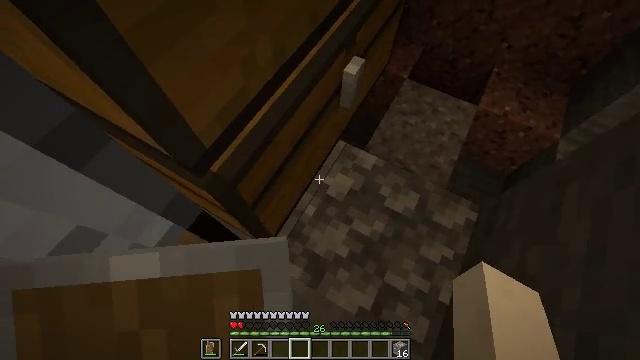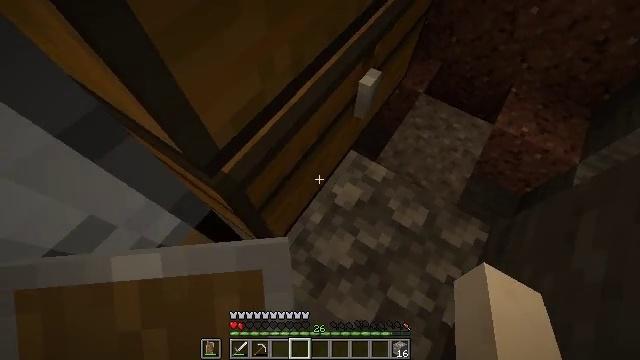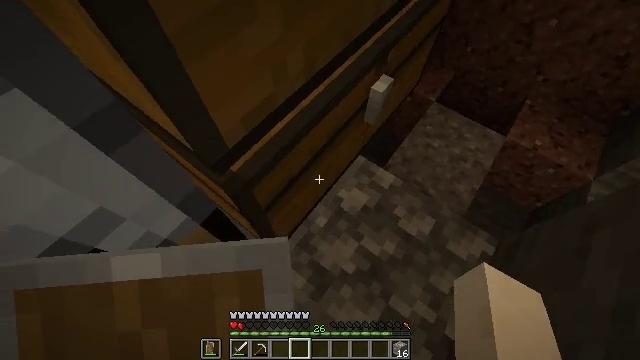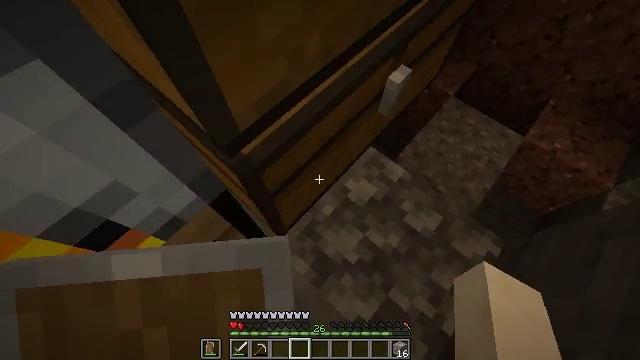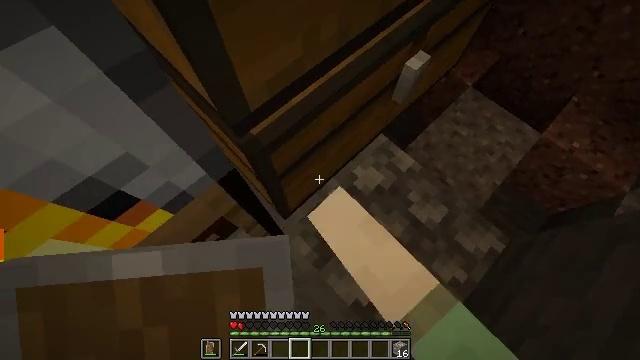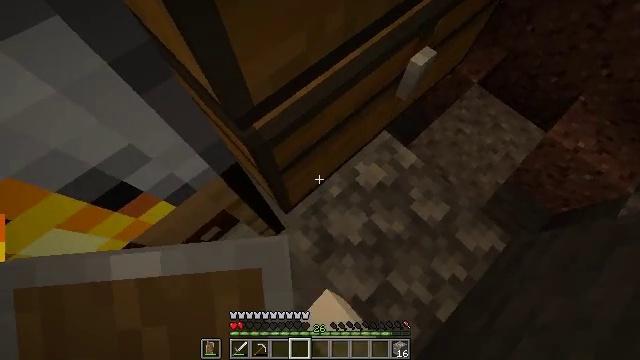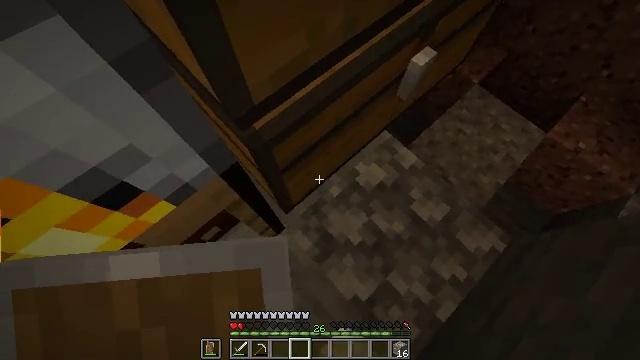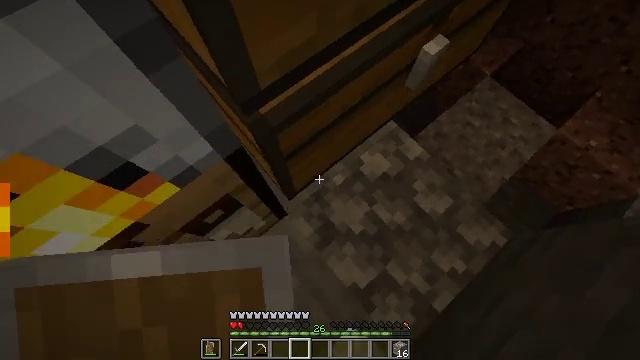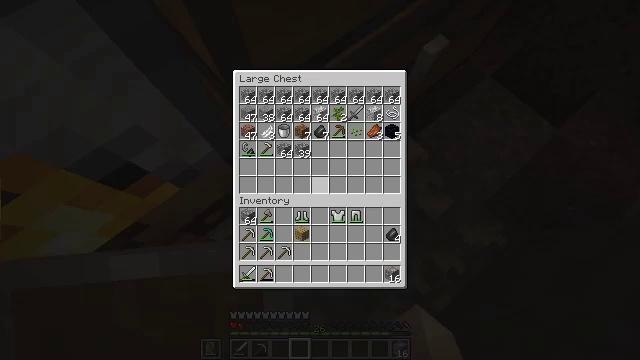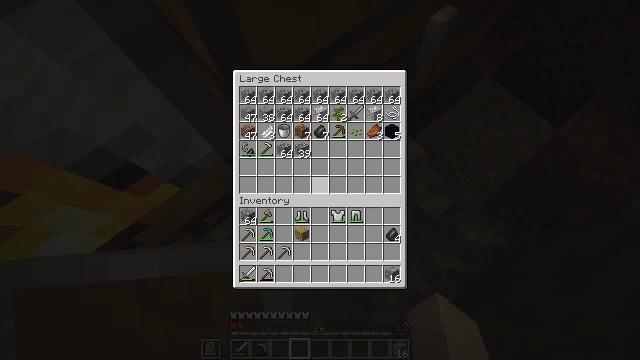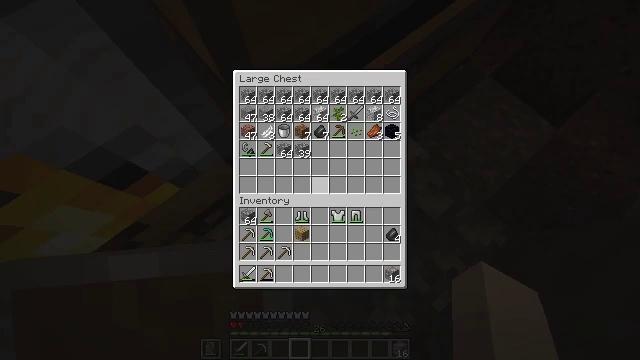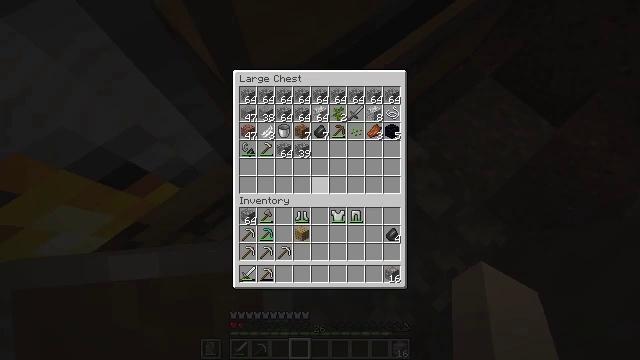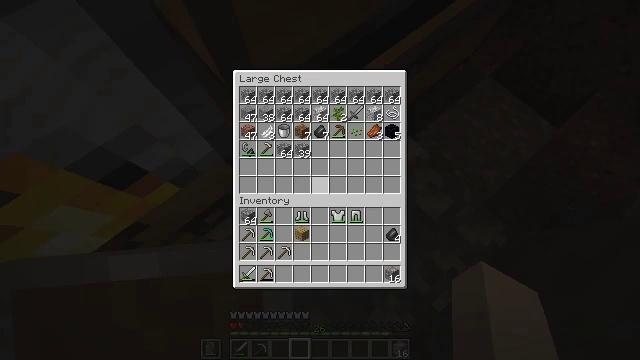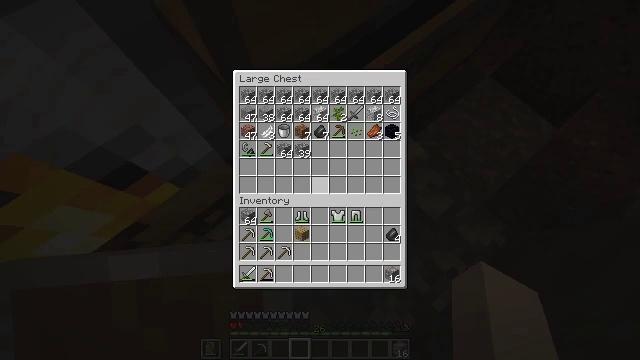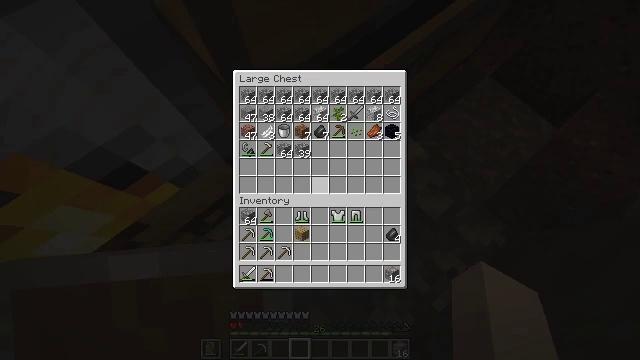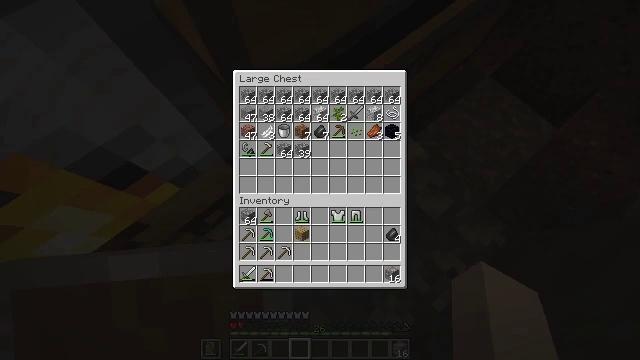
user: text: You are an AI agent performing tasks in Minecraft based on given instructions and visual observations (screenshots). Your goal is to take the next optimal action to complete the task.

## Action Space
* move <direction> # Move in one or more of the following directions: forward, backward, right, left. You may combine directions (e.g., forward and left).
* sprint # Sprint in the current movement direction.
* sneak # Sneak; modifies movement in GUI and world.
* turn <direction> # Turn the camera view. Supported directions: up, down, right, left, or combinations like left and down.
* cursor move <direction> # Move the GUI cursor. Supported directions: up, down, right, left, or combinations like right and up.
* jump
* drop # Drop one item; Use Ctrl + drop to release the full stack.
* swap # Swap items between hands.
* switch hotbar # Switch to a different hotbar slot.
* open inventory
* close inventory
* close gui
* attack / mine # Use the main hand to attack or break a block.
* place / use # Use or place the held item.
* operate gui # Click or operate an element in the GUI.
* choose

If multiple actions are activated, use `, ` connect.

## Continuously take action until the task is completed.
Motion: motion action
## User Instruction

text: Craft multiple cobblestone wall pieces with cobblestone.
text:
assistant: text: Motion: turn left and up
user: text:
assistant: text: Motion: turn left
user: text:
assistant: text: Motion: turn left and down, use / place
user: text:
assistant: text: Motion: turn left and down, use / place
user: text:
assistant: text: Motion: turn left and down, use / place
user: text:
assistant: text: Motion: use / place
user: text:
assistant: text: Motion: turn left and down
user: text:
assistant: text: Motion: turn down
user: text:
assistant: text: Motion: no_op
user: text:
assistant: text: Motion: no_op
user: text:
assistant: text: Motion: no_op
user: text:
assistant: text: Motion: no_op
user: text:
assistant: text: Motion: no_op
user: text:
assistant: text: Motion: no_op
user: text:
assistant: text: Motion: turn down
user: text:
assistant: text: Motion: turn down
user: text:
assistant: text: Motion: turn down
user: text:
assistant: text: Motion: turn down
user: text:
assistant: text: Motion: turn down
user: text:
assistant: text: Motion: no_op
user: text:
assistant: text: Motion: no_op
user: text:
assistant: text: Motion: no_op
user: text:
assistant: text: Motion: no_op
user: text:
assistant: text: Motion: no_op
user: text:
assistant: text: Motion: no_op
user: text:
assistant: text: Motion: no_op
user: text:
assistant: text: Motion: no_op
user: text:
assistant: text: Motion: no_op
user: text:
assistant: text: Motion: no_op
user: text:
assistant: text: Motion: no_op